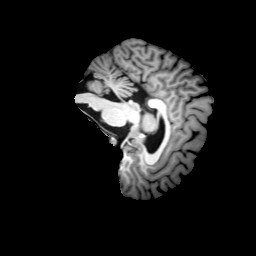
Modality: T1w
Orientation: sagittal
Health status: ill
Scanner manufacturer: siemens
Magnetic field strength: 3 T
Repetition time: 2 s
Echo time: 0.00303 s